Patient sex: F
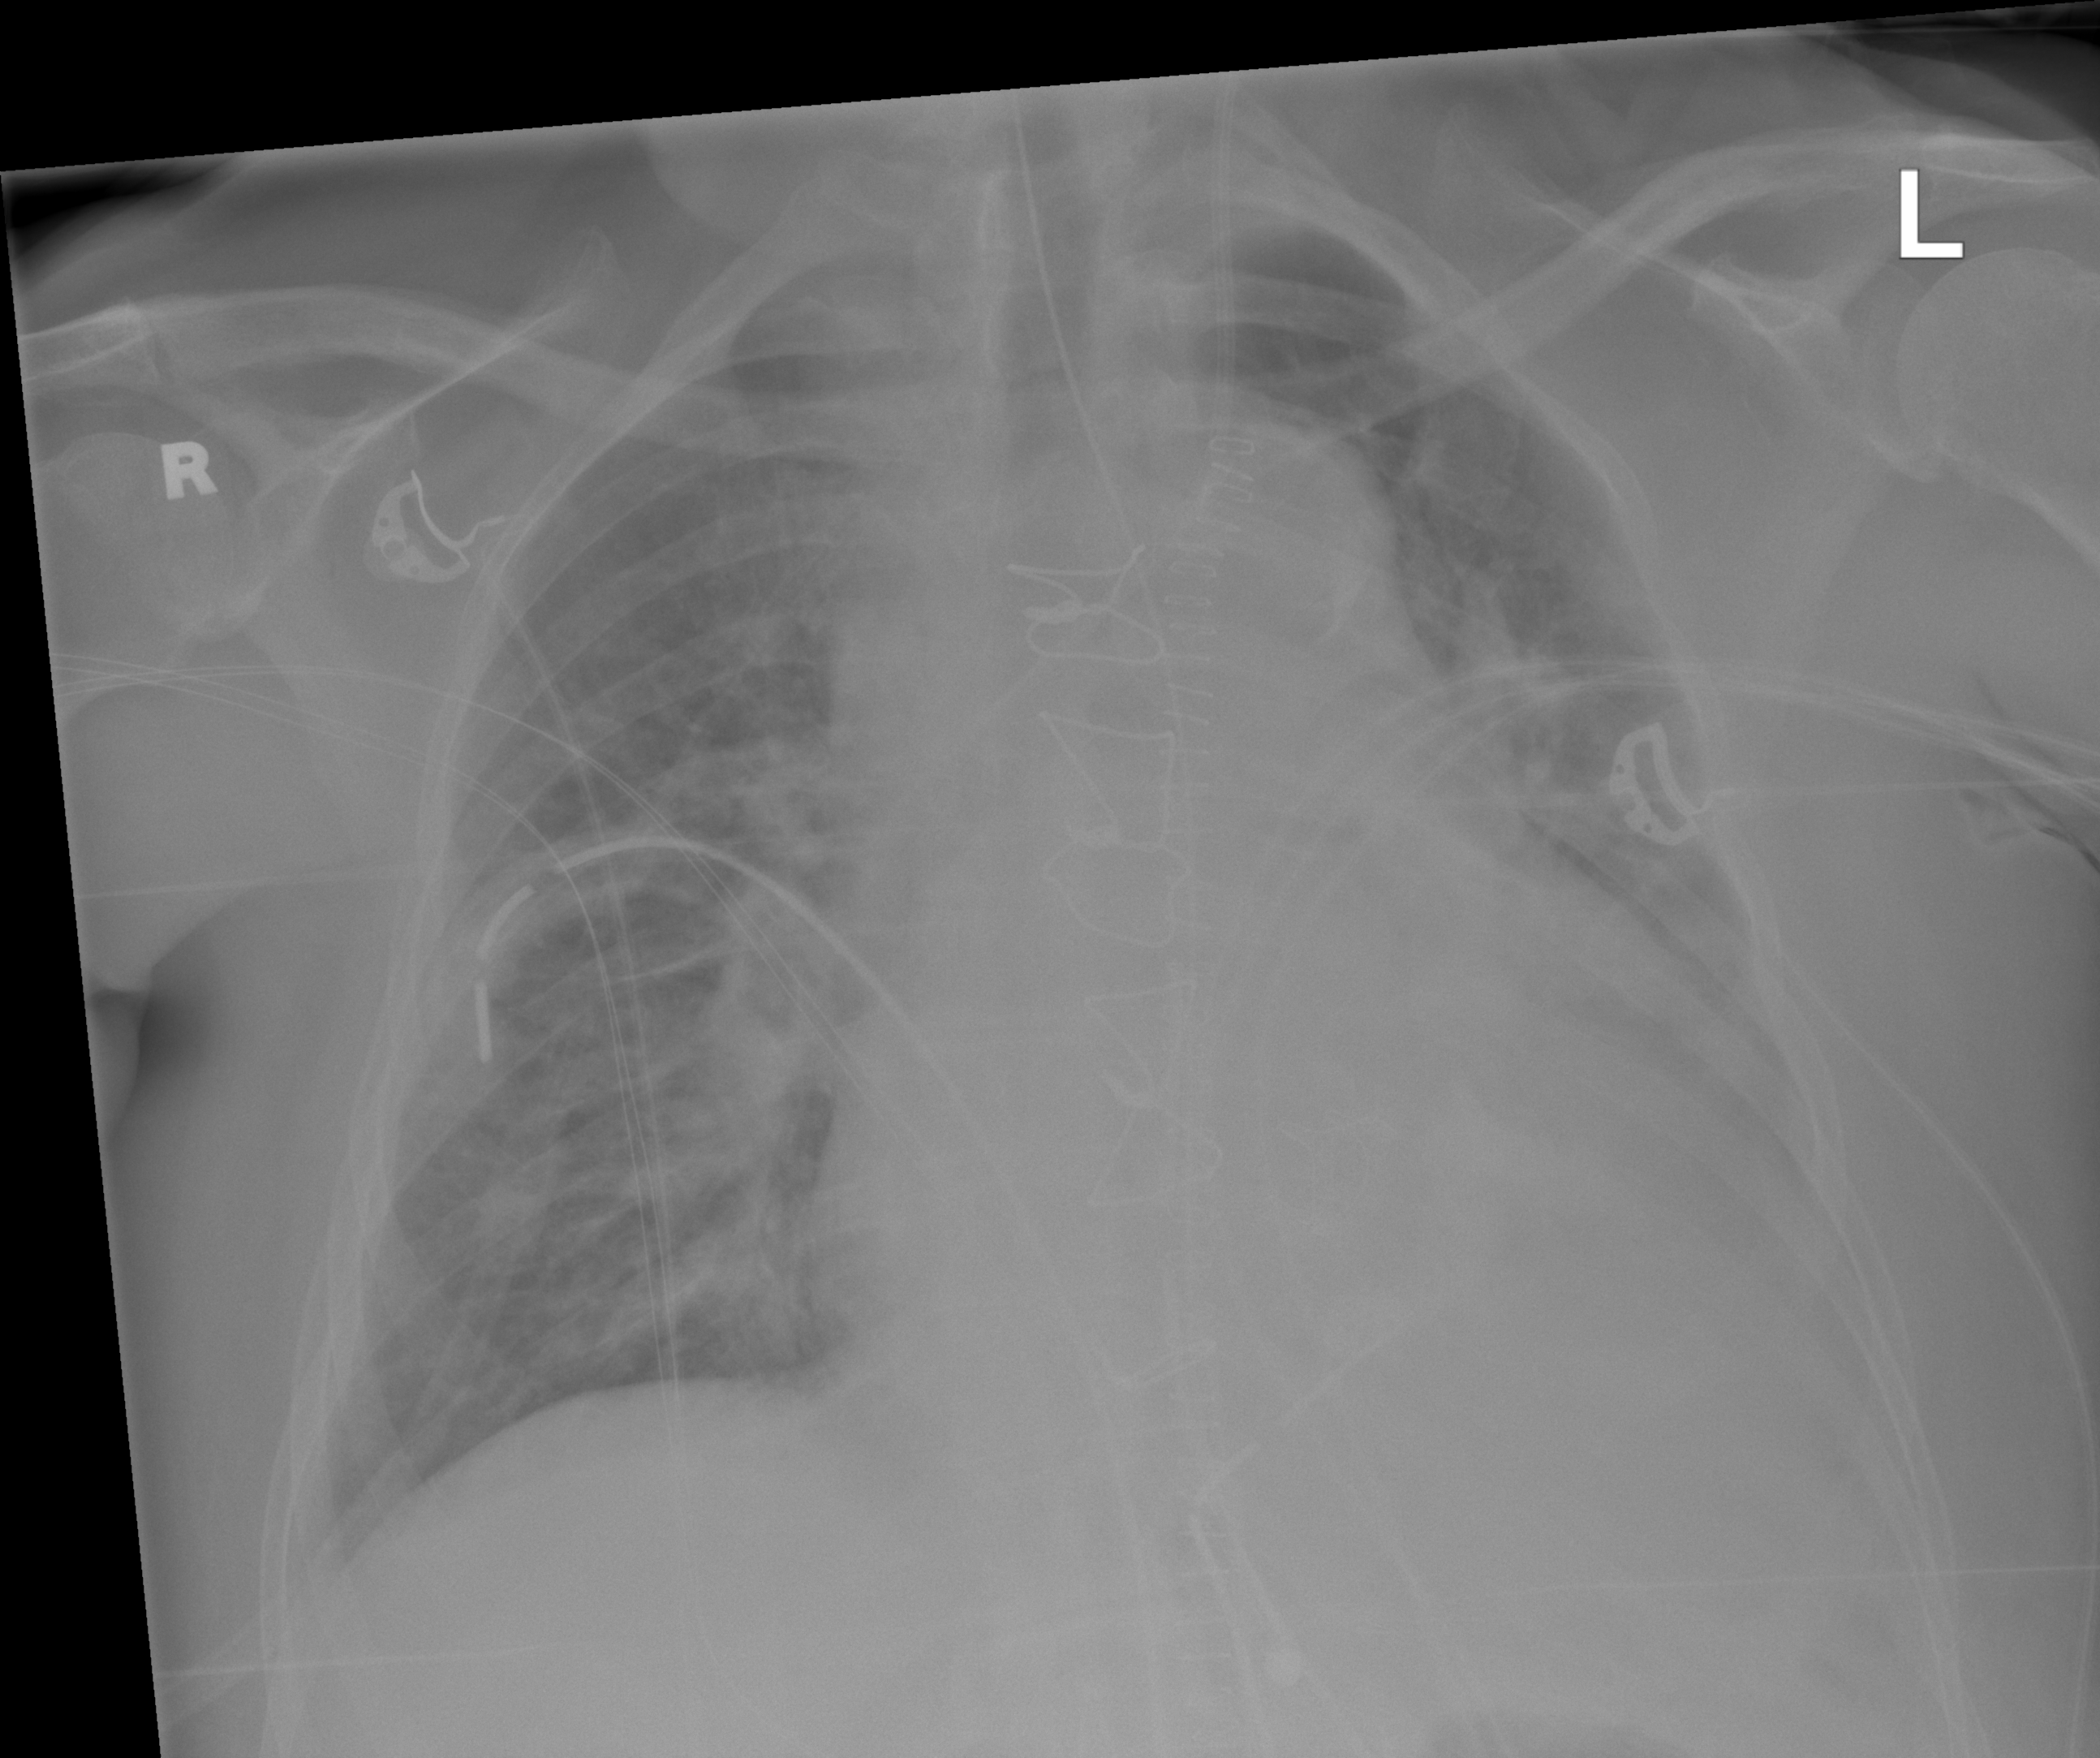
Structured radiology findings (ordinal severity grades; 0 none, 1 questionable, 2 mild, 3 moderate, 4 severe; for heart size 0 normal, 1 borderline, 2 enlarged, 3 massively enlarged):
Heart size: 3
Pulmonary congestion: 2
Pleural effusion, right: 1
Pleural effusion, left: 1
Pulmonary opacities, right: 2
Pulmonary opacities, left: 1
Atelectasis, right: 2
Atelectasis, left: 1